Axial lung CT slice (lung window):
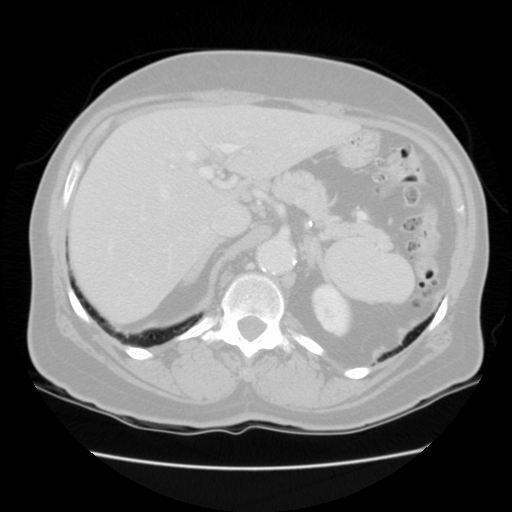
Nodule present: no